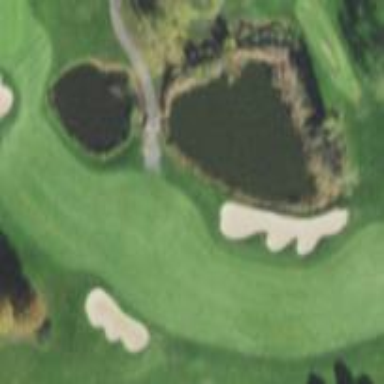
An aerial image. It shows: Scenic golf fairway.